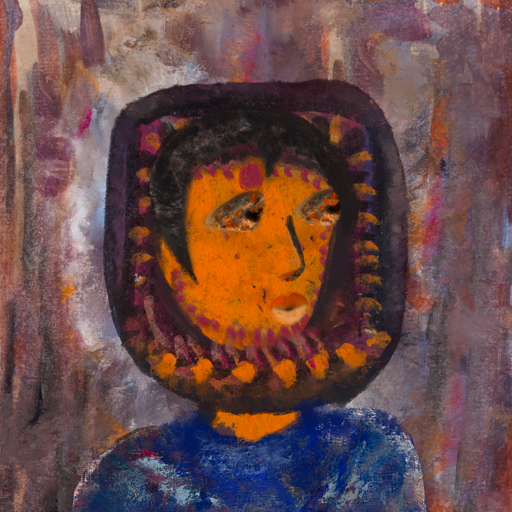
Background: Hypocrite, Head And Neck Side: Doll_w_Hair, Face Side: Gypsy_Queen, Bust: Irani, Hair Side: Roy_Bahadur, Head Accessory: Blank, Second Necklace: Blank, Necklace: Blank, Baby: Blank